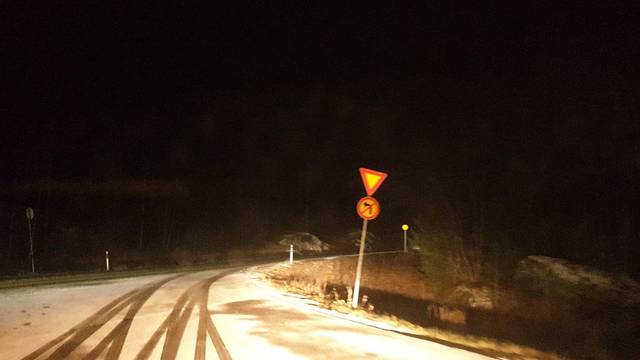
Region: Finland
Coordinates: 61.658, 27.2